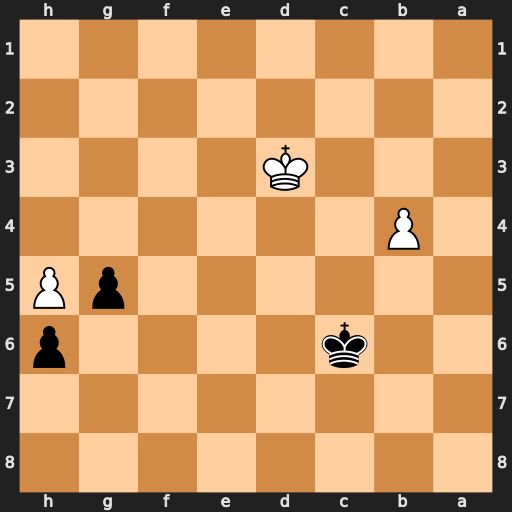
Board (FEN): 8/8/2k4p/6pP/1P6/3K4/8/8
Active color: b
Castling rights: -
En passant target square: -
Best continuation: Kd5 Kc3 Ke4 b5 Kd5